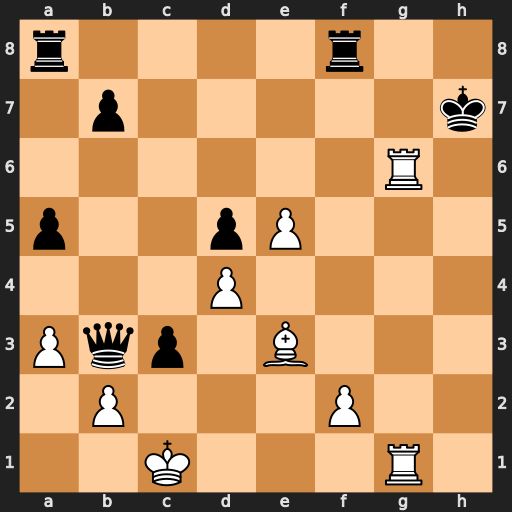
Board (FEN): r4r2/1p5k/6R1/p2pP3/3P4/Pqp1B3/1P3P2/2K3R1
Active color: w
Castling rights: -
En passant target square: -
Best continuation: Rh6#